Question:
As you can see on screenshot, this is really annoying.
There are source code in screenshot :).
How can i remove it?
Thank you in advance.
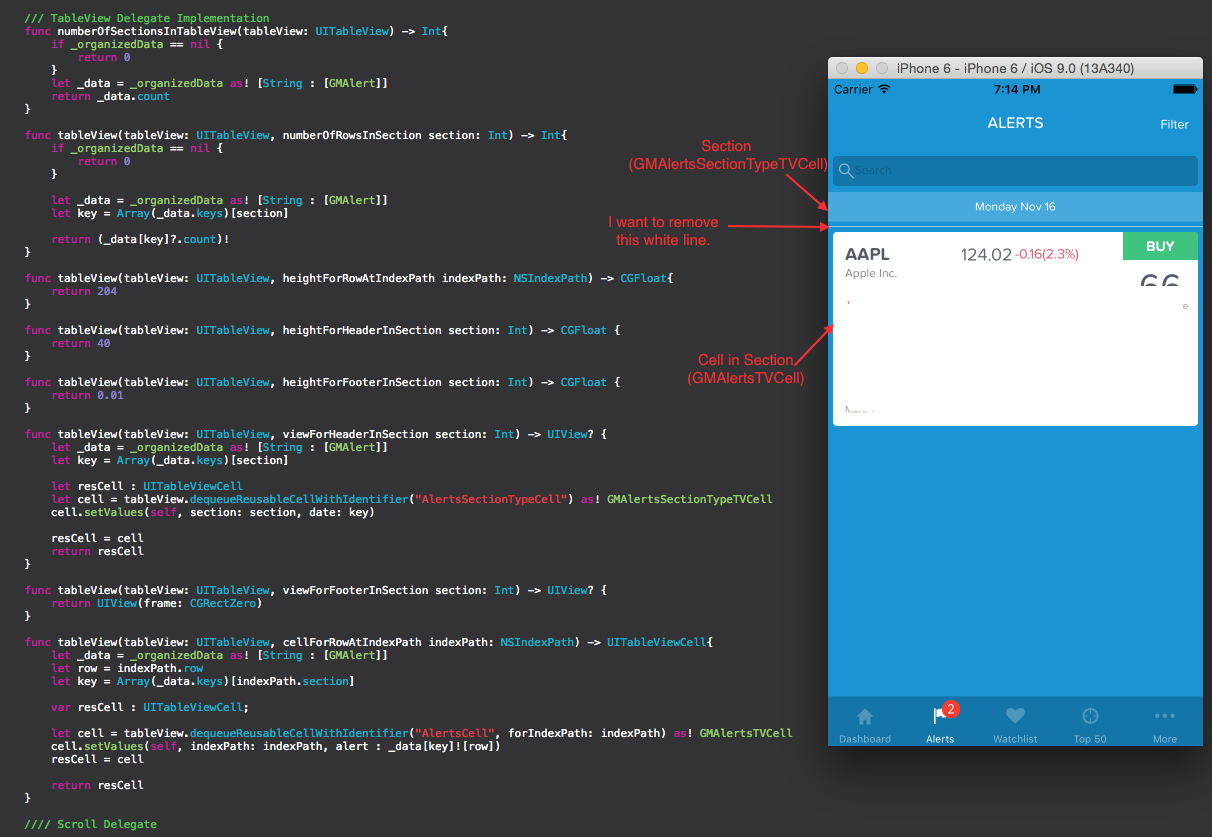
Answer: You should look at the background color for your cell with the identifier "AlertSectionTypeCell." It looks like you have set the background color of your cell's content view instead of the background color of the cell itself.
I expect that the white line that you are seeing is the result of the cell's view's background color being set to "Default." Try:
'''
let cell = tableView.dequeueReusableCellWithIdentifier("AlertSectionTypeCell") as! GMAlertsTypeTVCell
cell.backgroundColor = UIColor.clearColor()
'''